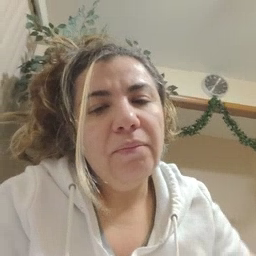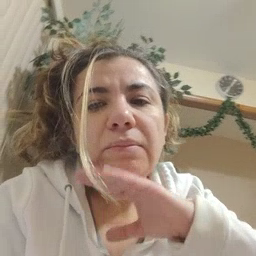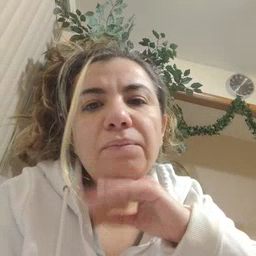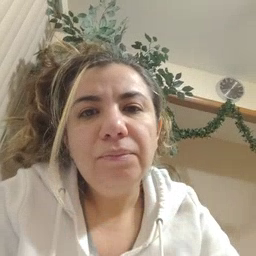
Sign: pig